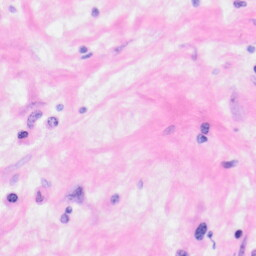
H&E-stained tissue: Kidney